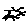
Label: sun